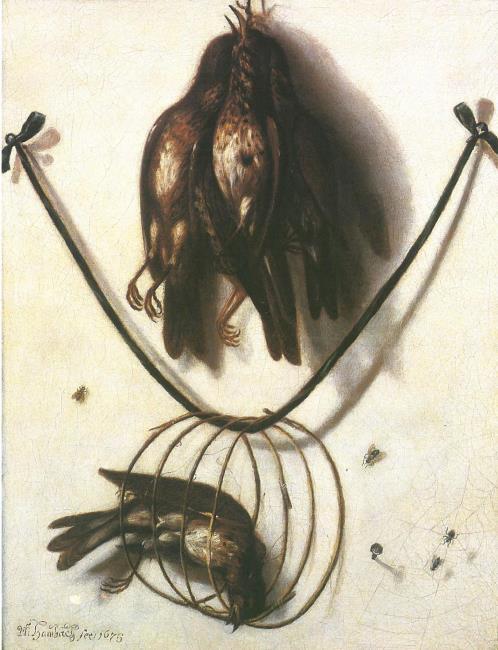
Title: A trompe l'oeil still-life of songbirds
Artist: Johann Michael Hambach
Earliest date: 1675
Latest date: 1675
Genre: painting
Iconography: Still Life
Keywords: trompe-l'oeil (still life), game piece (still life), game (hunting), songbirds (guide term), fly, spider, spider web